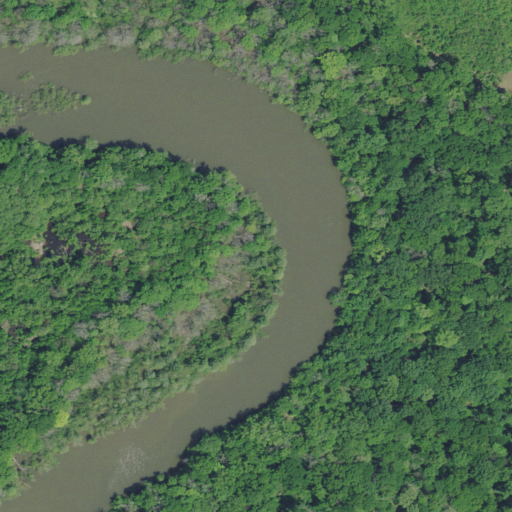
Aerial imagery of cape in Georgia named Jacob Jump Point containing woody wetlands, open water, and herbaceous wetlands